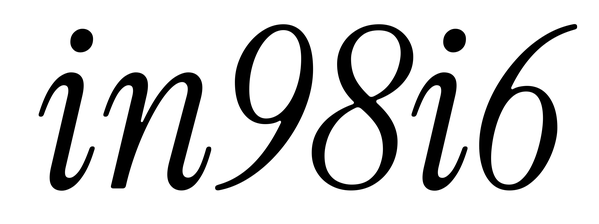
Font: InstrumentSerif-Italic